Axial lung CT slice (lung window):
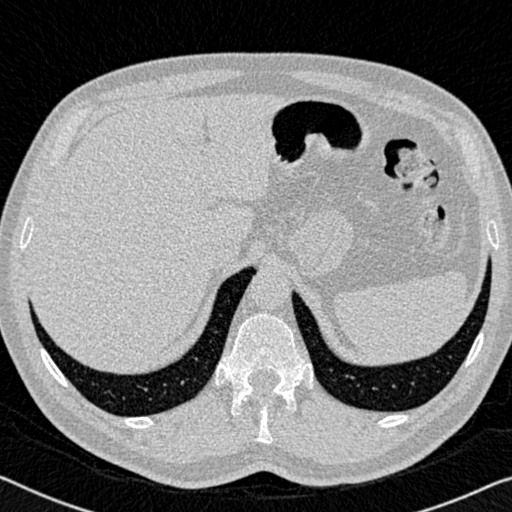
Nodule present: no